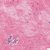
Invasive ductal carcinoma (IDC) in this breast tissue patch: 0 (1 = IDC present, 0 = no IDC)